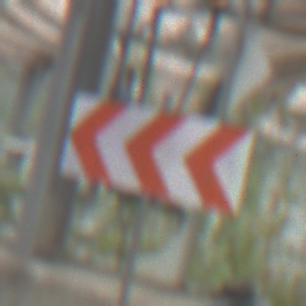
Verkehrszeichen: RichtungstafelnInKurvenGrossRechts
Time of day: Midday
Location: Roofed (Special)
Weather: Overcast
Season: NotSpecified
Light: Natural